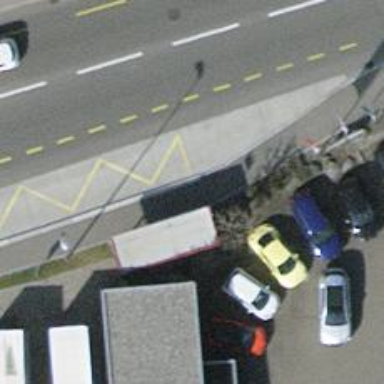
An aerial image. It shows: Bus stop with sheltered platform for public transport.